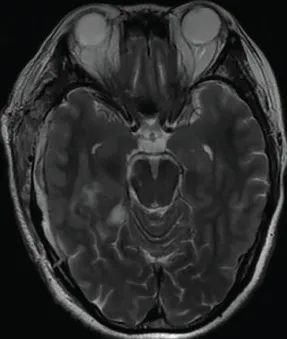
Postoperative brain MRI indicated abnormal long T1-weighted and long T2-weighted signal.
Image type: radiology (mri)